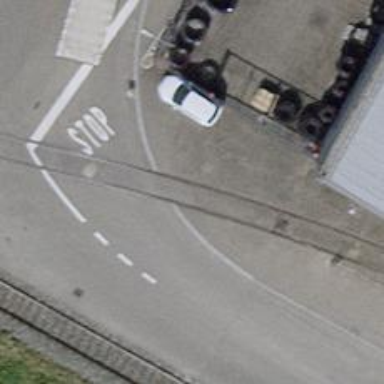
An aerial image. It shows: Single-track railway spur.